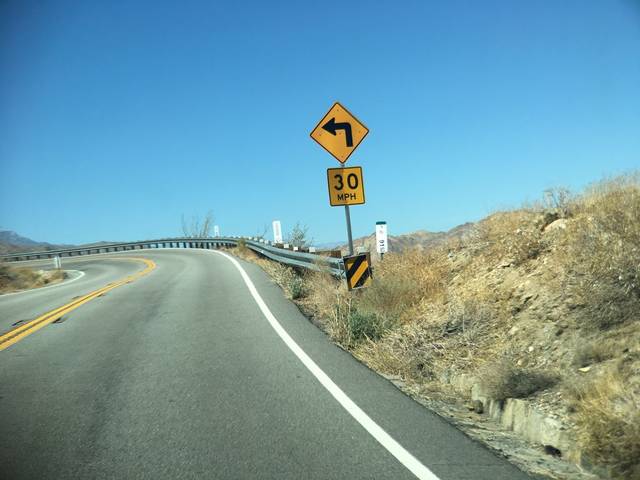
Region: United States
Coordinates: 33.659, -116.399